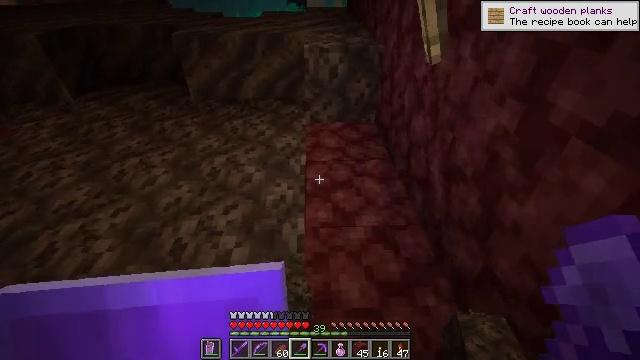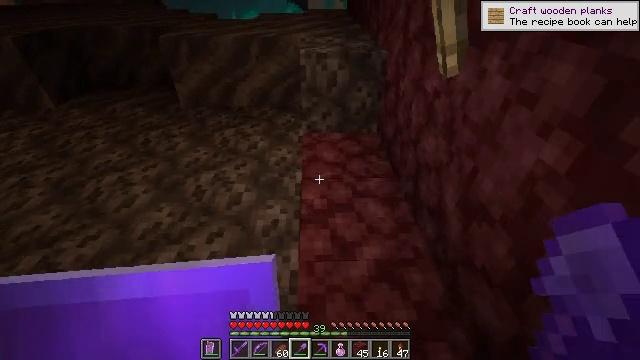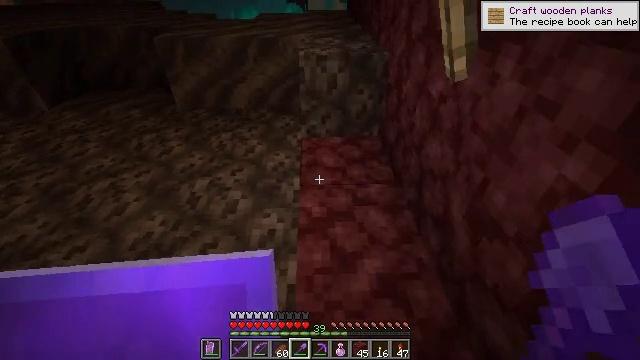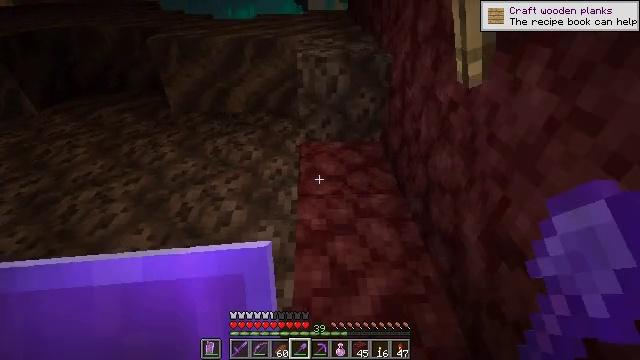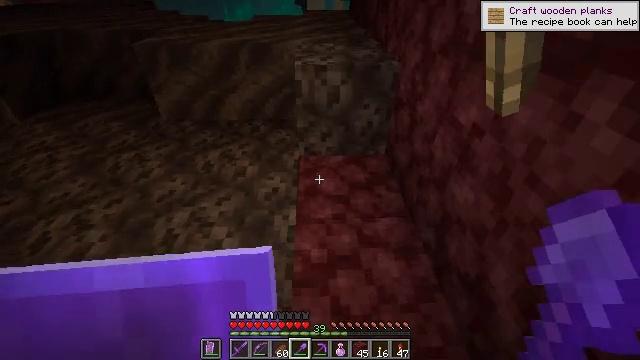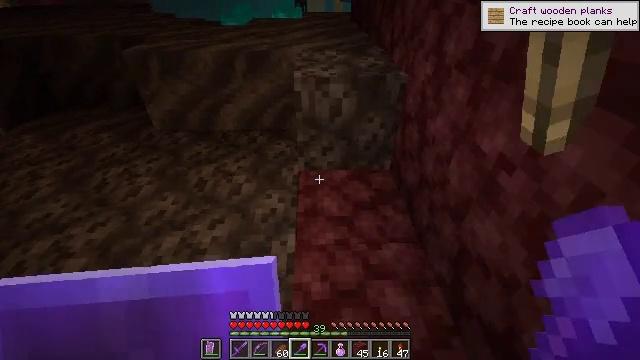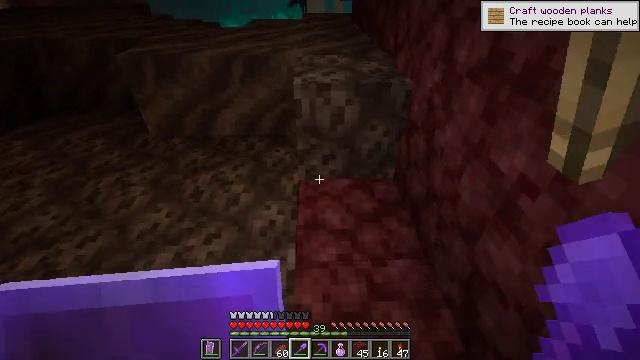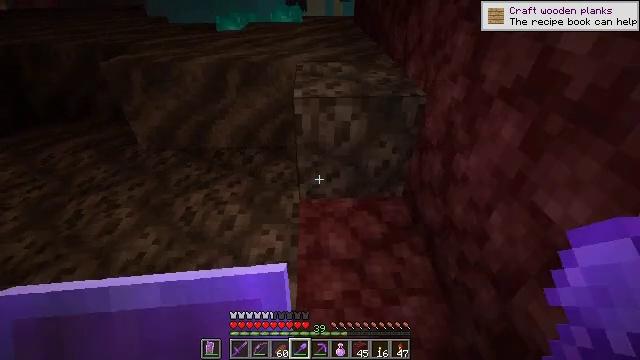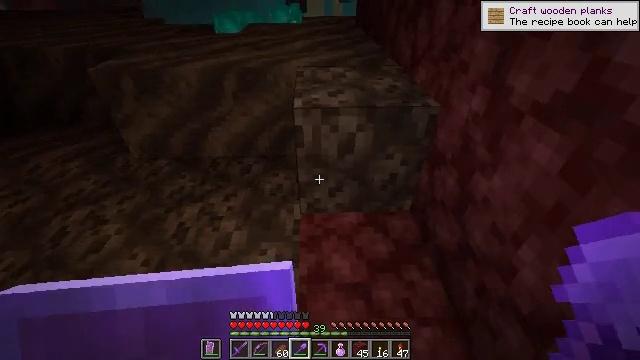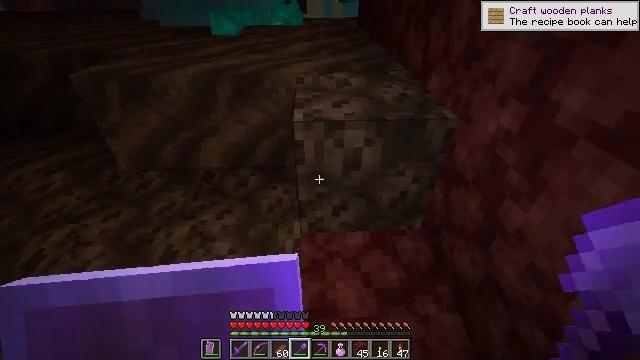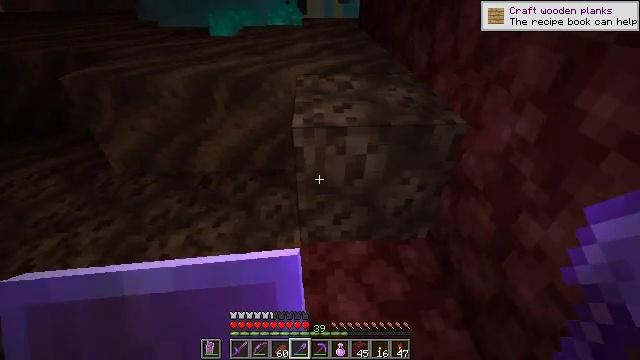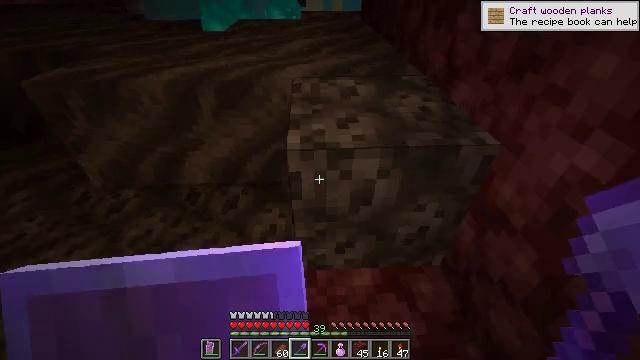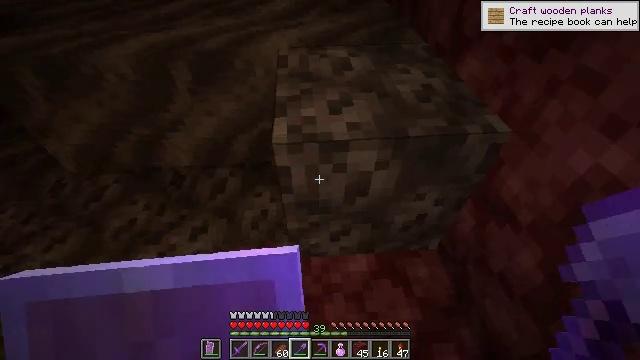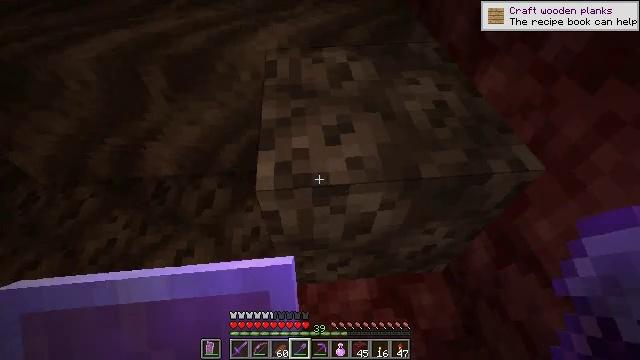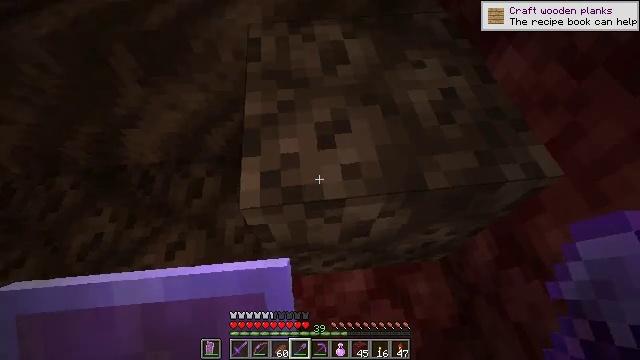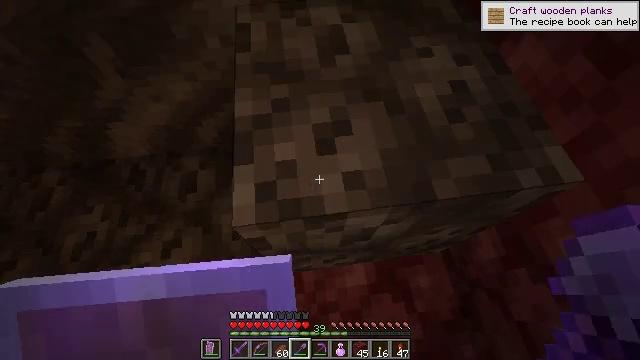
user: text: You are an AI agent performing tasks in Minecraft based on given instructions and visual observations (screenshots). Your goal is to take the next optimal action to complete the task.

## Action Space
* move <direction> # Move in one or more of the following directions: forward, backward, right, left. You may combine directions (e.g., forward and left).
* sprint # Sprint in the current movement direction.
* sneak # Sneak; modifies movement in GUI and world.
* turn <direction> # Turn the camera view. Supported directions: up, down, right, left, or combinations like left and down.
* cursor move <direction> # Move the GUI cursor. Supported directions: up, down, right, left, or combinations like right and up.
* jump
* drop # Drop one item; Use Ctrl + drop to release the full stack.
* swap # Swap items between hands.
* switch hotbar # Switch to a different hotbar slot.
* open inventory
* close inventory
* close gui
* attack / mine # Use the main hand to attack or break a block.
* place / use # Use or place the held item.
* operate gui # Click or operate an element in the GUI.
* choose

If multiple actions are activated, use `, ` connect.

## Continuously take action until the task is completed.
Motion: motion action
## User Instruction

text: Dig soul sand to use for potions.
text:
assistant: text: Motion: move forward
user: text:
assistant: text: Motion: move forward
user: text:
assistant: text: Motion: move forward
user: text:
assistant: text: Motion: move forward
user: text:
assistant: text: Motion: move forward
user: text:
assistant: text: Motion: move forward
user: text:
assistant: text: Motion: move forward
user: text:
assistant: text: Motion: move forward
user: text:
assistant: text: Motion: move forward
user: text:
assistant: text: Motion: move forward
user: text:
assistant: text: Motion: move forward, turn down
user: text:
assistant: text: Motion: move forward, turn right and down
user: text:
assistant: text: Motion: move forward, turn down
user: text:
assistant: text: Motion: move forward, turn right and down
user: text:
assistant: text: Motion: turn right and down
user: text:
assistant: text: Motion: no_op
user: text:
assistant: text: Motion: no_op
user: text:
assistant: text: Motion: no_op
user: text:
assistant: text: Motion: no_op
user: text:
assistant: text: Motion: turn right and down
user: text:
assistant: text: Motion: turn down
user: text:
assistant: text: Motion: no_op
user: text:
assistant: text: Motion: no_op
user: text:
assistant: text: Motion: no_op
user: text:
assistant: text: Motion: attack / mine
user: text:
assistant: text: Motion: attack / mine
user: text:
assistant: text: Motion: attack / mine
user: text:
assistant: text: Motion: attack / mine
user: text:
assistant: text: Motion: no_op
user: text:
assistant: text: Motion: no_op